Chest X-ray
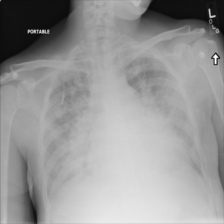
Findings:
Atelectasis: negative
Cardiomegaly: negative
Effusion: negative
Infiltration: negative
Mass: negative
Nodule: negative
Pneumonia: negative
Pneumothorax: negative
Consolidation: negative
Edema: negative
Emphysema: negative
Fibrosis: negative
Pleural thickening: negative
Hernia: negative